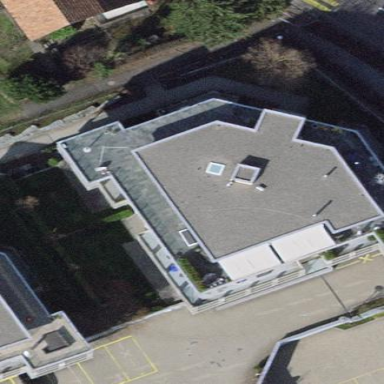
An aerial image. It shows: Flat-roofed apartment building.